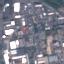
Label: Industrial